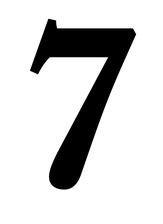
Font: LibreCaslonText_Bold